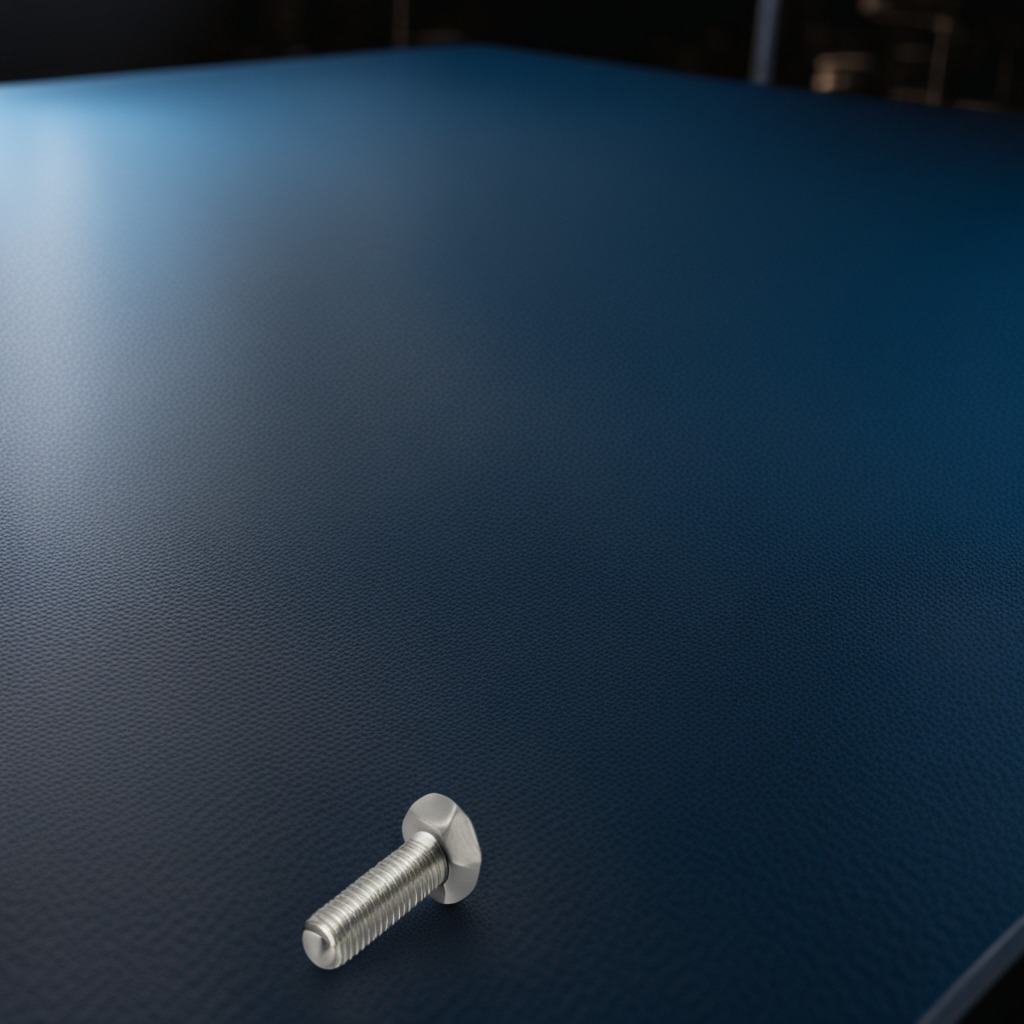
A metal screw is lying on the clean granite tabletop.